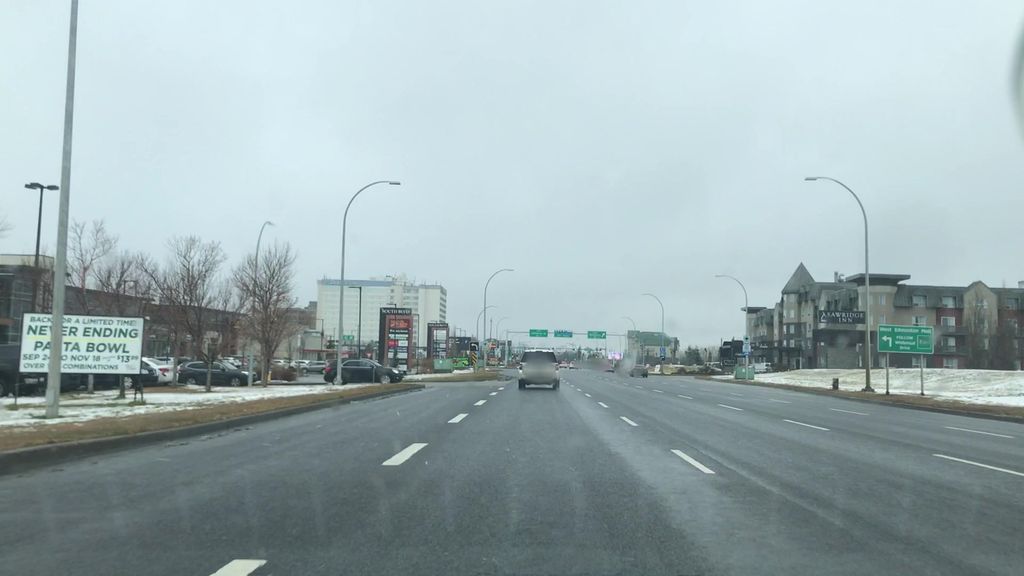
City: edmonton